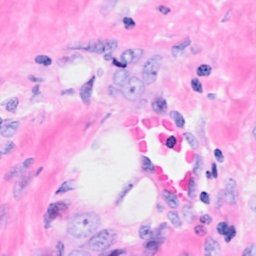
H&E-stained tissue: Breast